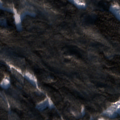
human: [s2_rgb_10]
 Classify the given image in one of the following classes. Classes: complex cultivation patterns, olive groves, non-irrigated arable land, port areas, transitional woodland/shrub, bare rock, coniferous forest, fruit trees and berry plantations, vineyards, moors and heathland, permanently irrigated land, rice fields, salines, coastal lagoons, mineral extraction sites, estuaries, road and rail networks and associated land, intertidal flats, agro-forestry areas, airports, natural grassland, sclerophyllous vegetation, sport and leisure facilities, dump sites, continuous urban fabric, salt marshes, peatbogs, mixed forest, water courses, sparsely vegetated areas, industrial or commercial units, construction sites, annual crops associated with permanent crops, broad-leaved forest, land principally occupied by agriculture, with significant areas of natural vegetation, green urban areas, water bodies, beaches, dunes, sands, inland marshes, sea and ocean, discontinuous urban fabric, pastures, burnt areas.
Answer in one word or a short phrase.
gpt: coniferous forest, mixed forest, transitional woodland/shrub